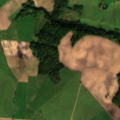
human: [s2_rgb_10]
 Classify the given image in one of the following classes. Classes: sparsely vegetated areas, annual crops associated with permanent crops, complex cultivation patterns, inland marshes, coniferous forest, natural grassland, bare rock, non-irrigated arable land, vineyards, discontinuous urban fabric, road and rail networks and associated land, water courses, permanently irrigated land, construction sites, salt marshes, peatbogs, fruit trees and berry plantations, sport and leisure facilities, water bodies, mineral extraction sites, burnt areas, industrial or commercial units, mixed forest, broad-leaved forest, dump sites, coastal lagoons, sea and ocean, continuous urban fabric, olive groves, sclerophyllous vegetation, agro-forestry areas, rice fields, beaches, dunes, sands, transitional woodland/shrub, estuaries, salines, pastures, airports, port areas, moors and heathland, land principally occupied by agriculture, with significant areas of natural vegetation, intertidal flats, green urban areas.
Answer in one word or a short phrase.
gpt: non-irrigated arable land, pastures, complex cultivation patterns, broad-leaved forest